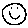
Label: smiley face